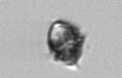
Label: Kryptoperidinium_triquetrum